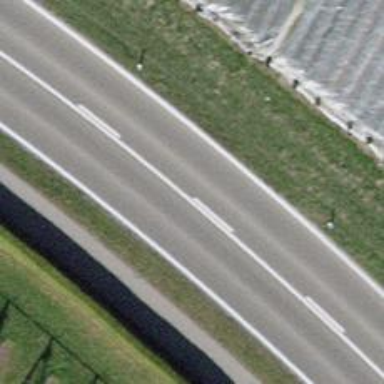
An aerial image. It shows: Primary road with asphalt surface.